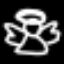
Label: angel